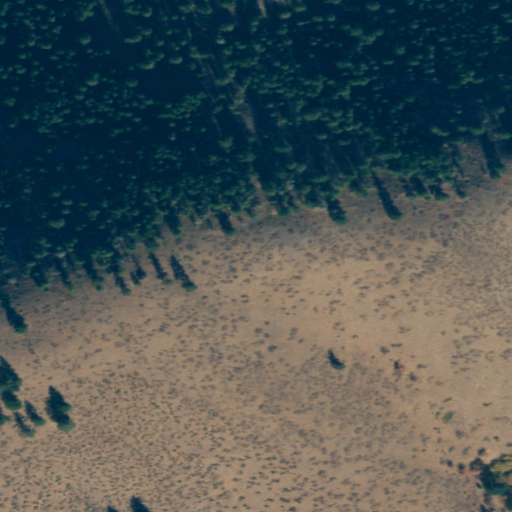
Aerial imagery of ridge(s) in Washington named Hornet Ridge containing evergreen forest, grassland, and shrub